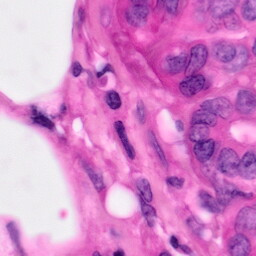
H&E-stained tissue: Pancreatic